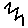
Label: zigzag